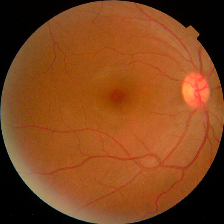
Diabetic retinopathy grade: No DR